Current action and preconditions to check: trajectory_clear

Your task: For each precondition in the list above, predict whether it will hold at this action.

Consider the current scene as observed from the mobile robot's camera, and analyze the predicted future states of all dynamic agents (e.g., people, animals, vehicles, or any moving entities) within the NEXT SECOND.

IMPORTANT: Only answer "very likely" if you are absolutely certain—based on strong, clear evidence—that a dynamic agent will violate the precondition in the predicted future state. Do NOT answer "very likely" for unlikely, ambiguous, or low-probability risks.

Ask yourself for each precondition: Is there a high probability, with clear and convincing evidence, that the predicted future states of any dynamic agent will interfere with the predicted future state of the currently executing action within the NEXT SECOND, causing that precondition to fail?

Assess the risk level based on these predictions. Use "likely" or "very likely" if motions create a clear risk of interference.

Use "neutral" or "improbable" if agents are nearby but their predicted paths are clearly diverging or non-conflicting.

Failure Risk Categories: "very improbable", "improbable", "neutral", "likely", "very likely"

Answer Format: Output ONLY the probability_of_failure value from these categories: "very improbable", "improbable", "neutral", "likely", "very likely"

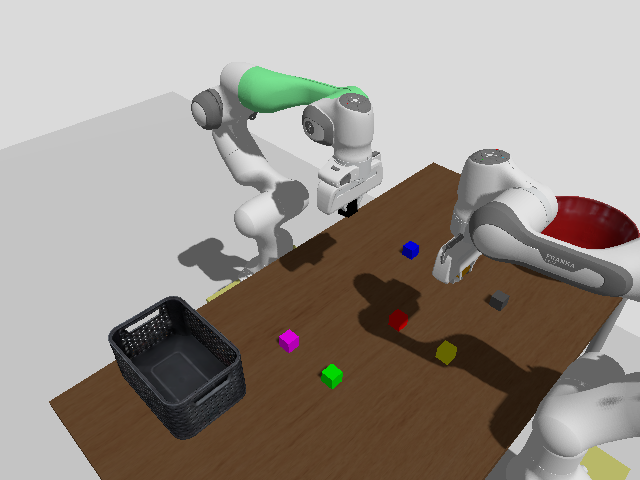

Answer: improbable